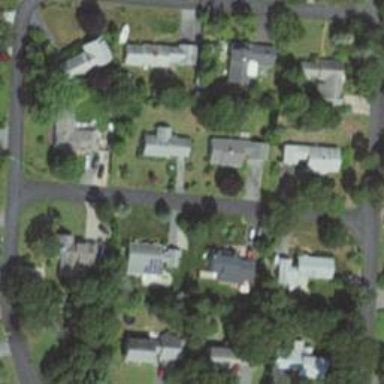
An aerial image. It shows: Driveway.